Interaction volume radius: 10 \u00c5
Interaction volume height: 20 \u00c5
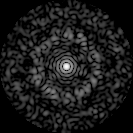
Disorder parameter: 0.8405